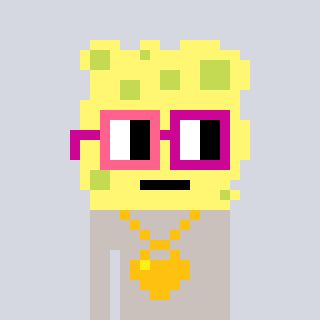
a pixel art character with square pink and red glasses, a sponge-shaped head and a foggrey-colored body on a cool background